Question: I'm wondering how to achieve this page indicator popular in apps when comes to a configuration process. I know there is a custom view for circle page indicator but I'm curious is there any better solution and without need to install external libraries?
I want to be able to create something like:

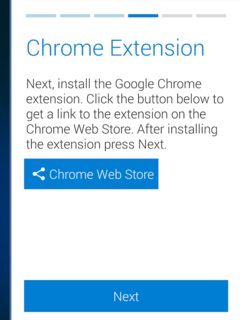
Answer: yes you can achieve this using android's default viewpager just add one linearlayout above viewpager which contains imageview. To indicate selected page you can use viewpager.onpagechangelistener method. Your layout should be like this
'''
<RelativeLayout xmlns:android="http://schemas.android.com/apk/res/android"
android:layout_width="match_parent"
android:layout_height="match_parent" >
<LinearLayout
android:id="@+id/indicator_layout"
android:layout_width="match_parent"
android:layout_height="wrap_content"
android:layout_above="@+id/bottom_layout"
android:background="#343434"
android:gravity="center_horizontal"
android:orientation="horizontal" >
<ImageView
android:id="@+id/dot1"
android:layout_width="wrap_content"
android:layout_height="wrap_content"
android:layout_gravity="center_vertical"
android:padding="5dp"
android:src="@drawable/active_dot"
android:contentDescription="@string/indicator"/>
<ImageView
android:id="@+id/dot2"
android:layout_width="wrap_content"
android:layout_height="wrap_content"
android:layout_gravity="center_vertical"
android:padding="5dp"
android:src="@drawable/inactive_dot"
android:contentDescription="@string/indicator"/>
<ImageView
android:id="@+id/dot3"
android:layout_width="wrap_content"
android:layout_height="wrap_content"
android:layout_gravity="center_vertical"
android:padding="5dp"
android:src="@drawable/inactive_dot"
android:contentDescription="@string/indicator"/>
<ImageView
android:id="@+id/dot4"
android:layout_width="wrap_content"
android:layout_height="wrap_content"
android:layout_gravity="center_vertical"
android:padding="5dp"
android:src="@drawable/inactive_dot"
android:contentDescription="@string/indicator"/>
<ImageView
android:id="@+id/dot5"
android:layout_width="wrap_content"
android:layout_height="wrap_content"
android:layout_gravity="center_vertical"
android:padding="5dp"
android:src="@drawable/inactive_dot"
android:contentDescription="@string/indicator"/>
<ImageView
android:id="@+id/dot6"
android:layout_width="wrap_content"
android:layout_height="wrap_content"
android:layout_gravity="center_vertical"
android:padding="5dp"
android:src="@drawable/inactive_dot"
android:contentDescription="@string/indicator"/>
</LinearLayout>
<android.support.v4.view.ViewPager
android:id="@+id/mypager"
android:layout_width="match_parent"
android:layout_height="match_parent"
android:layout_below="@+id/indicator_layout" />
</RelativeLayout>
'''
and your pagechange listener should be like this
'''
viewpager.setOnPageChangeListener(new OnPageChangeListener() {
@Override
public void onPageSelected(int which) {
switch (which) {
case 0:
setIndicatorImage(dot1);
break;
case 1:
setIndicatorImage(dot2);
break;
case 2:
setIndicatorImage(dot3);
break;
case 3:
setIndicatorImage(dot4);
break;
case 4:
setIndicatorImage(dot5);
break;
case 5:
setIndicatorImage(dot6);
break;
}
}
@Override
public void onPageScrolled(int arg0, float arg1, int arg2) {
}
@Override
public void onPageScrollStateChanged(int arg0) {
}
});
}
public void setIndicatorImage(ImageView selected_img) {
if (selected_img.getId() == R.id.dot1) {
dot1.setImageResource(R.drawable.active_dot);
dot2.setImageResource(R.drawable.inactive_dot);
dot3.setImageResource(R.drawable.inactive_dot);
dot4.setImageResource(R.drawable.inactive_dot);
dot5.setImageResource(R.drawable.inactive_dot);
dot6.setImageResource(R.drawable.inactive_dot);
} else if (selected_img.getId() == R.id.dot2) {
dot1.setImageResource(R.drawable.inactive_dot);
dot2.setImageResource(R.drawable.active_dot);
dot3.setImageResource(R.drawable.inactive_dot);
dot4.setImageResource(R.drawable.inactive_dot);
dot5.setImageResource(R.drawable.inactive_dot);
dot6.setImageResource(R.drawable.inactive_dot);
} else if (selected_img.getId() == R.id.dot3) {
dot1.setImageResource(R.drawable.inactive_dot);
dot2.setImageResource(R.drawable.inactive_dot);
dot3.setImageResource(R.drawable.active_dot);
dot4.setImageResource(R.drawable.inactive_dot);
dot5.setImageResource(R.drawable.inactive_dot);
dot6.setImageResource(R.drawable.inactive_dot);
} else if (selected_img.getId() == R.id.dot4) {
dot1.setImageResource(R.drawable.inactive_dot);
dot2.setImageResource(R.drawable.inactive_dot);
dot3.setImageResource(R.drawable.inactive_dot);
dot4.setImageResource(R.drawable.active_dot);
dot5.setImageResource(R.drawable.inactive_dot);
dot6.setImageResource(R.drawable.inactive_dot);
} else if (selected_img.getId() == R.id.dot5) {
dot1.setImageResource(R.drawable.inactive_dot);
dot2.setImageResource(R.drawable.inactive_dot);
dot3.setImageResource(R.drawable.inactive_dot);
dot4.setImageResource(R.drawable.inactive_dot);
dot5.setImageResource(R.drawable.active_dot);
dot6.setImageResource(R.drawable.inactive_dot);
} else{
dot1.setImageResource(R.drawable.inactive_dot);
dot2.setImageResource(R.drawable.inactive_dot);
dot3.setImageResource(R.drawable.inactive_dot);
dot4.setImageResource(R.drawable.inactive_dot);
dot5.setImageResource(R.drawable.inactive_dot);
dot6.setImageResource(R.drawable.active_dot);
}
}
'''